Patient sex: M
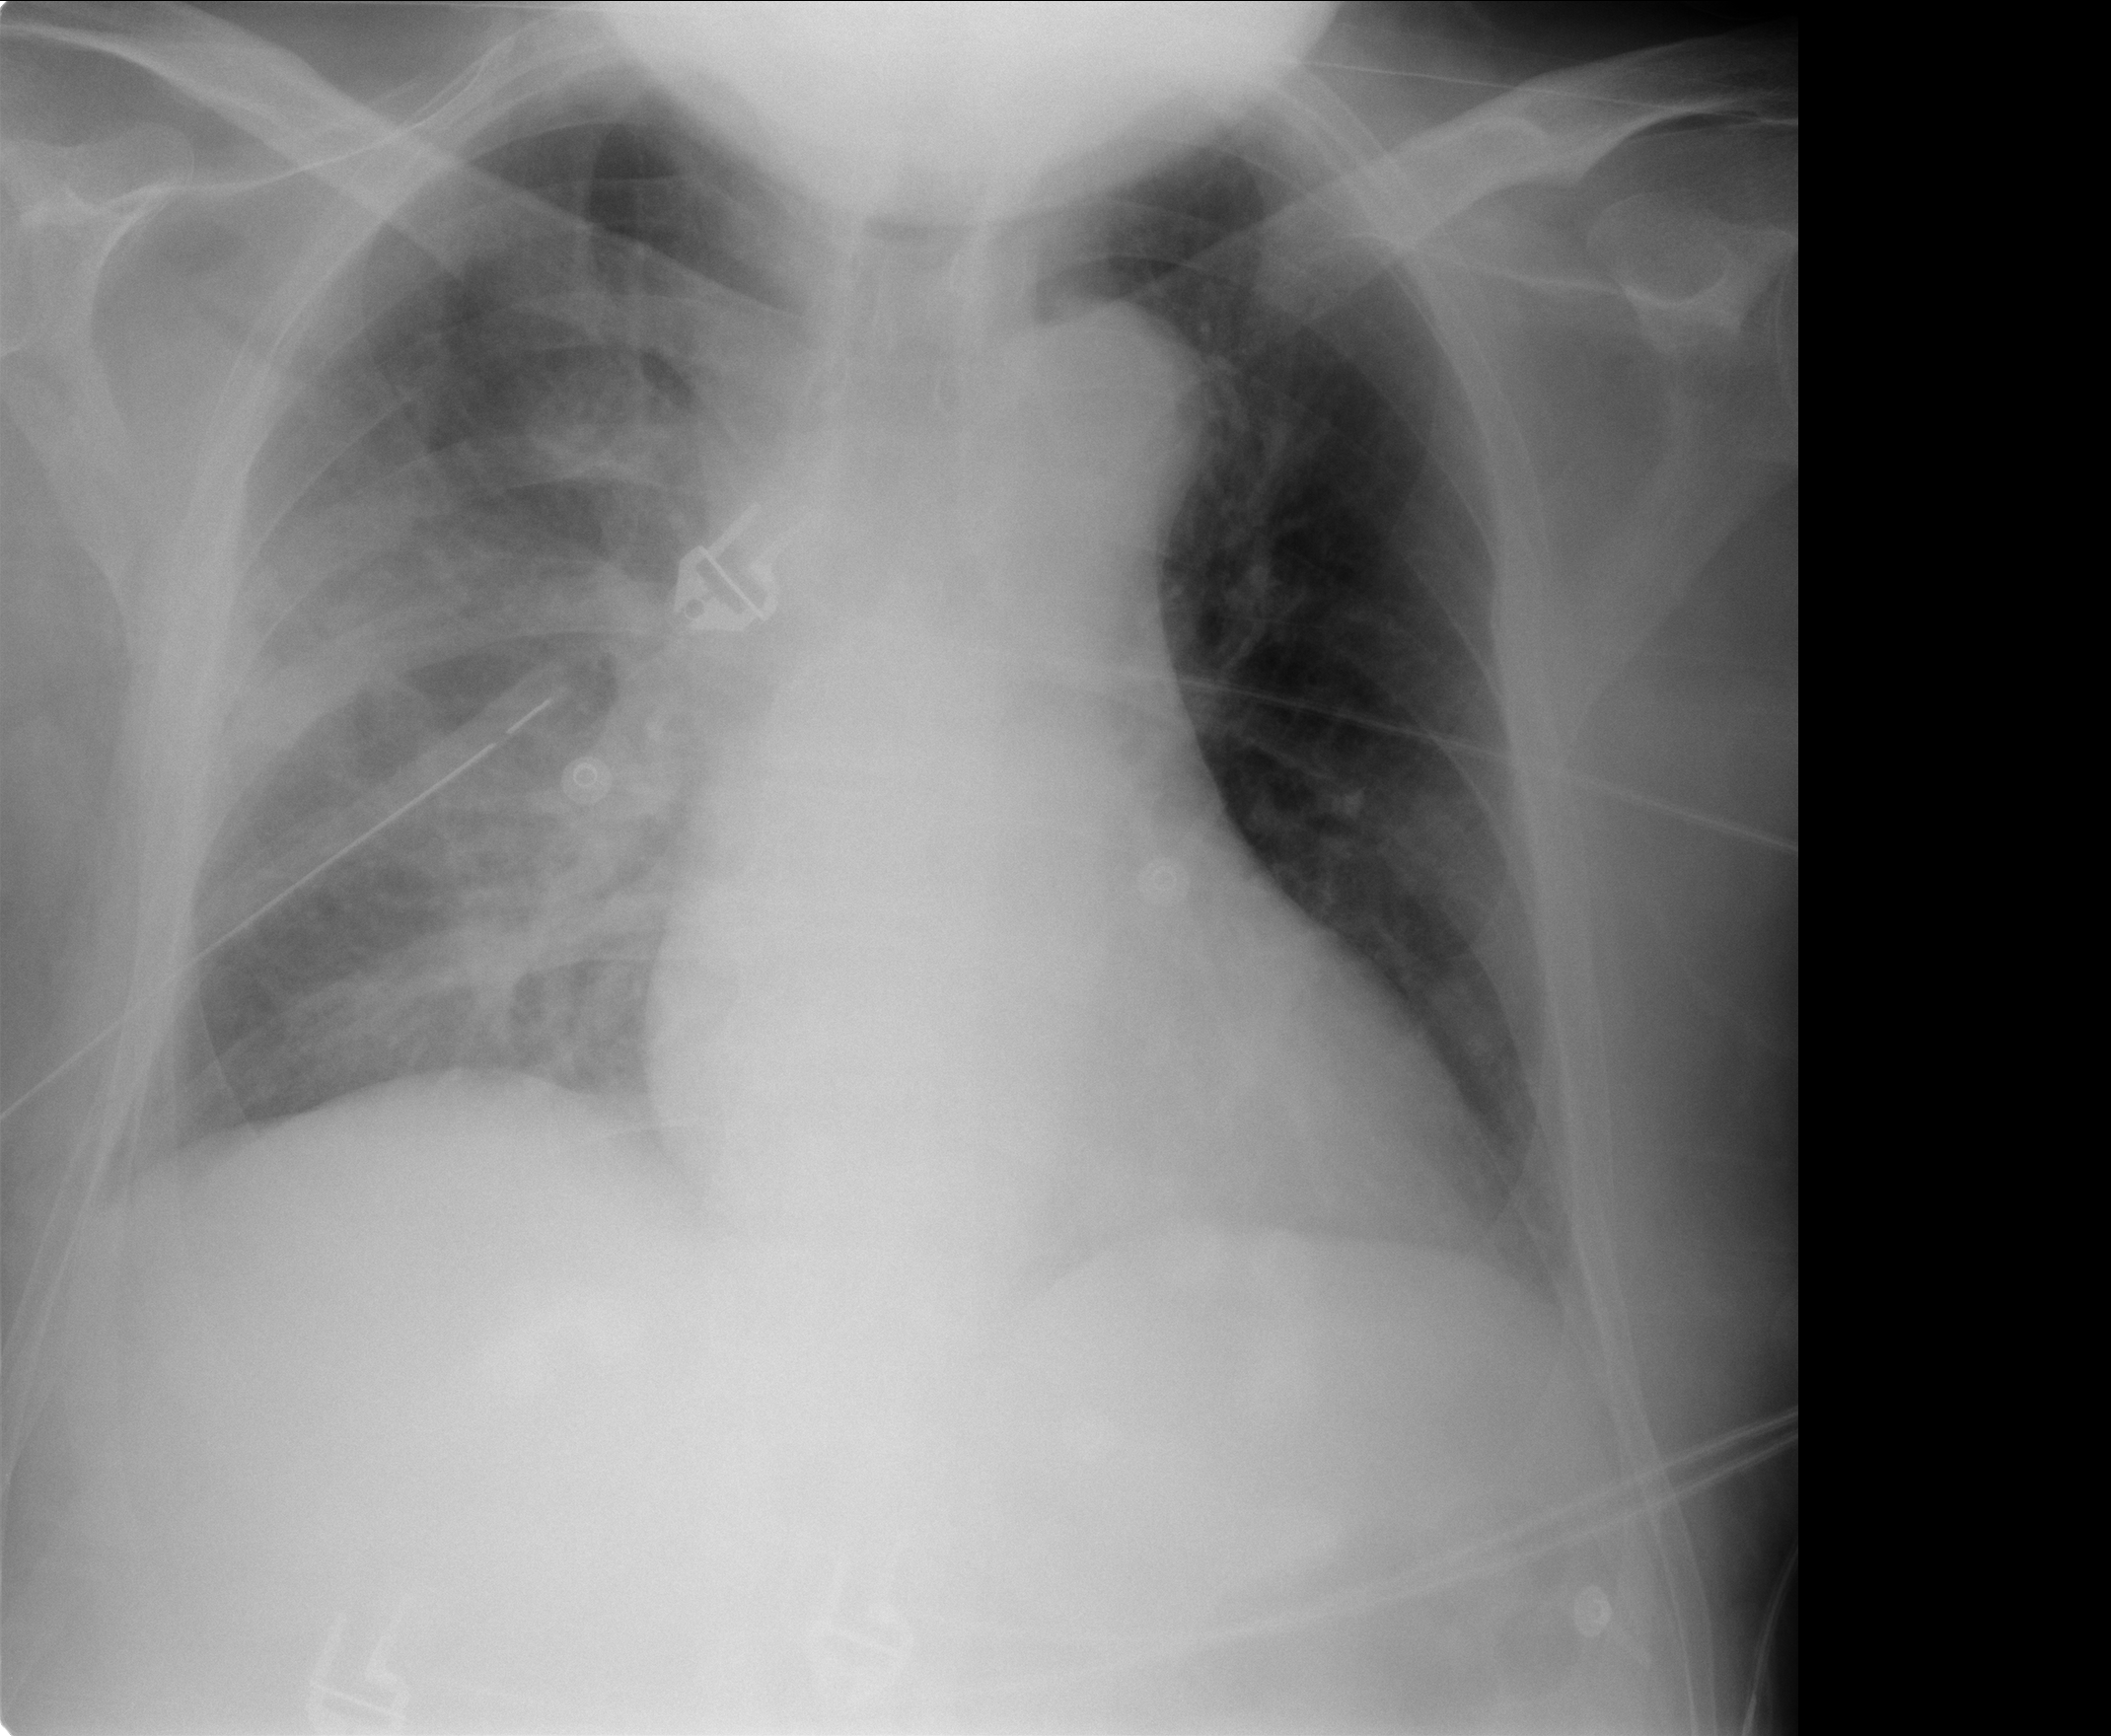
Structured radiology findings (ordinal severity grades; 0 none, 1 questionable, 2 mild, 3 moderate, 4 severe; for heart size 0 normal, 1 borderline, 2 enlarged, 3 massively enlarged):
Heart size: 1
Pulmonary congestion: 0
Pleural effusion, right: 2
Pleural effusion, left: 0
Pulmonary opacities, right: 0
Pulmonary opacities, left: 0
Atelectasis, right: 3
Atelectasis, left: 0